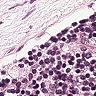
Metastatic tissue present: no